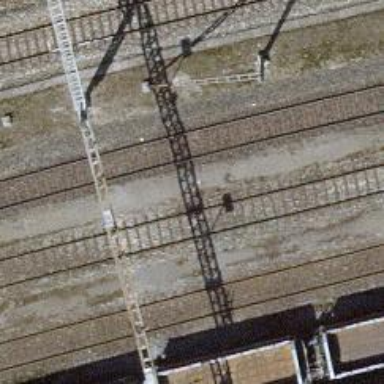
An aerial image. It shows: Rail yard with electrified contact lines for the trains.